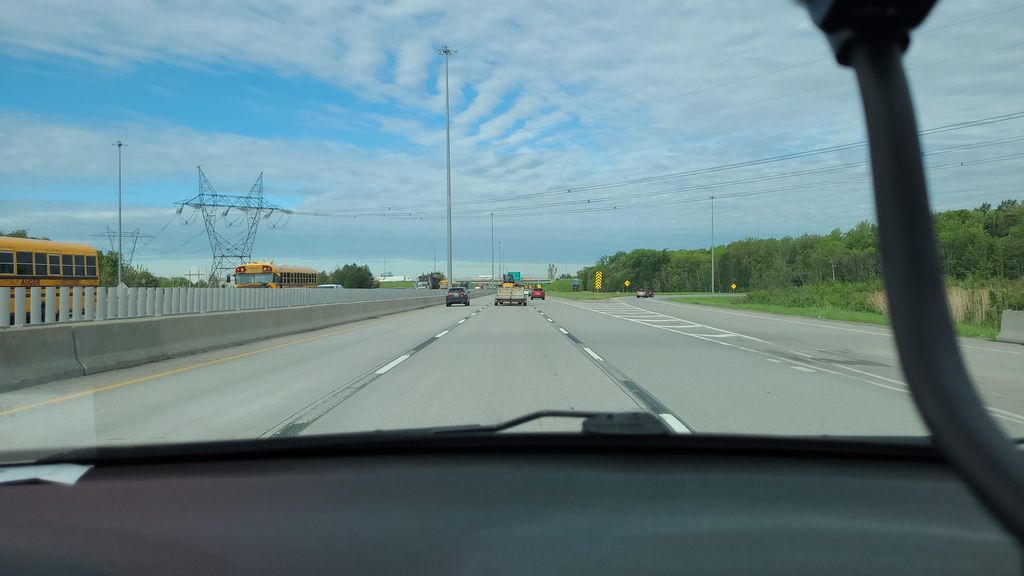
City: quebec_city